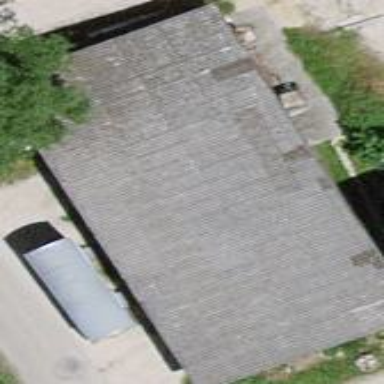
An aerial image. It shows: Barn.